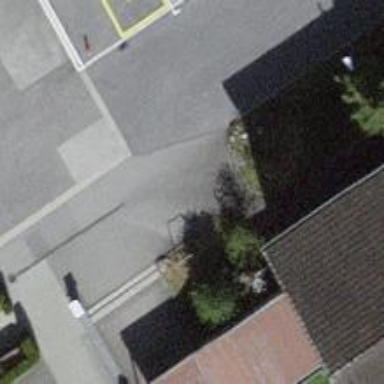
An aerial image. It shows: Kerb barrier.